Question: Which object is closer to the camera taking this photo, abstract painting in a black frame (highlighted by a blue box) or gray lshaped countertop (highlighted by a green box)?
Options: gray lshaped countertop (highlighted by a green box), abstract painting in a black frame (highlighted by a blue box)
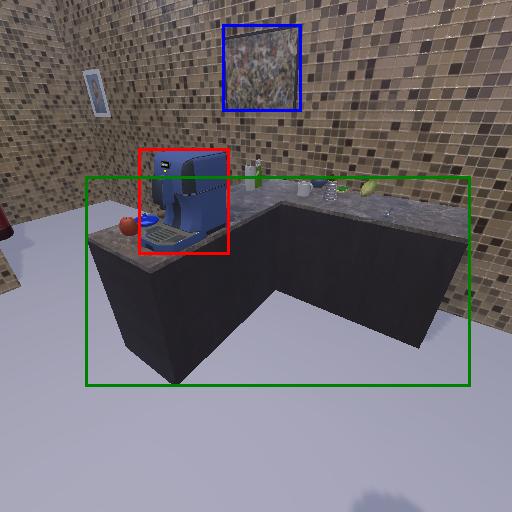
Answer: gray lshaped countertop (highlighted by a green box)